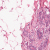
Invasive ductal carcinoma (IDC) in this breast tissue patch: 0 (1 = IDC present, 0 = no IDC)